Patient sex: M
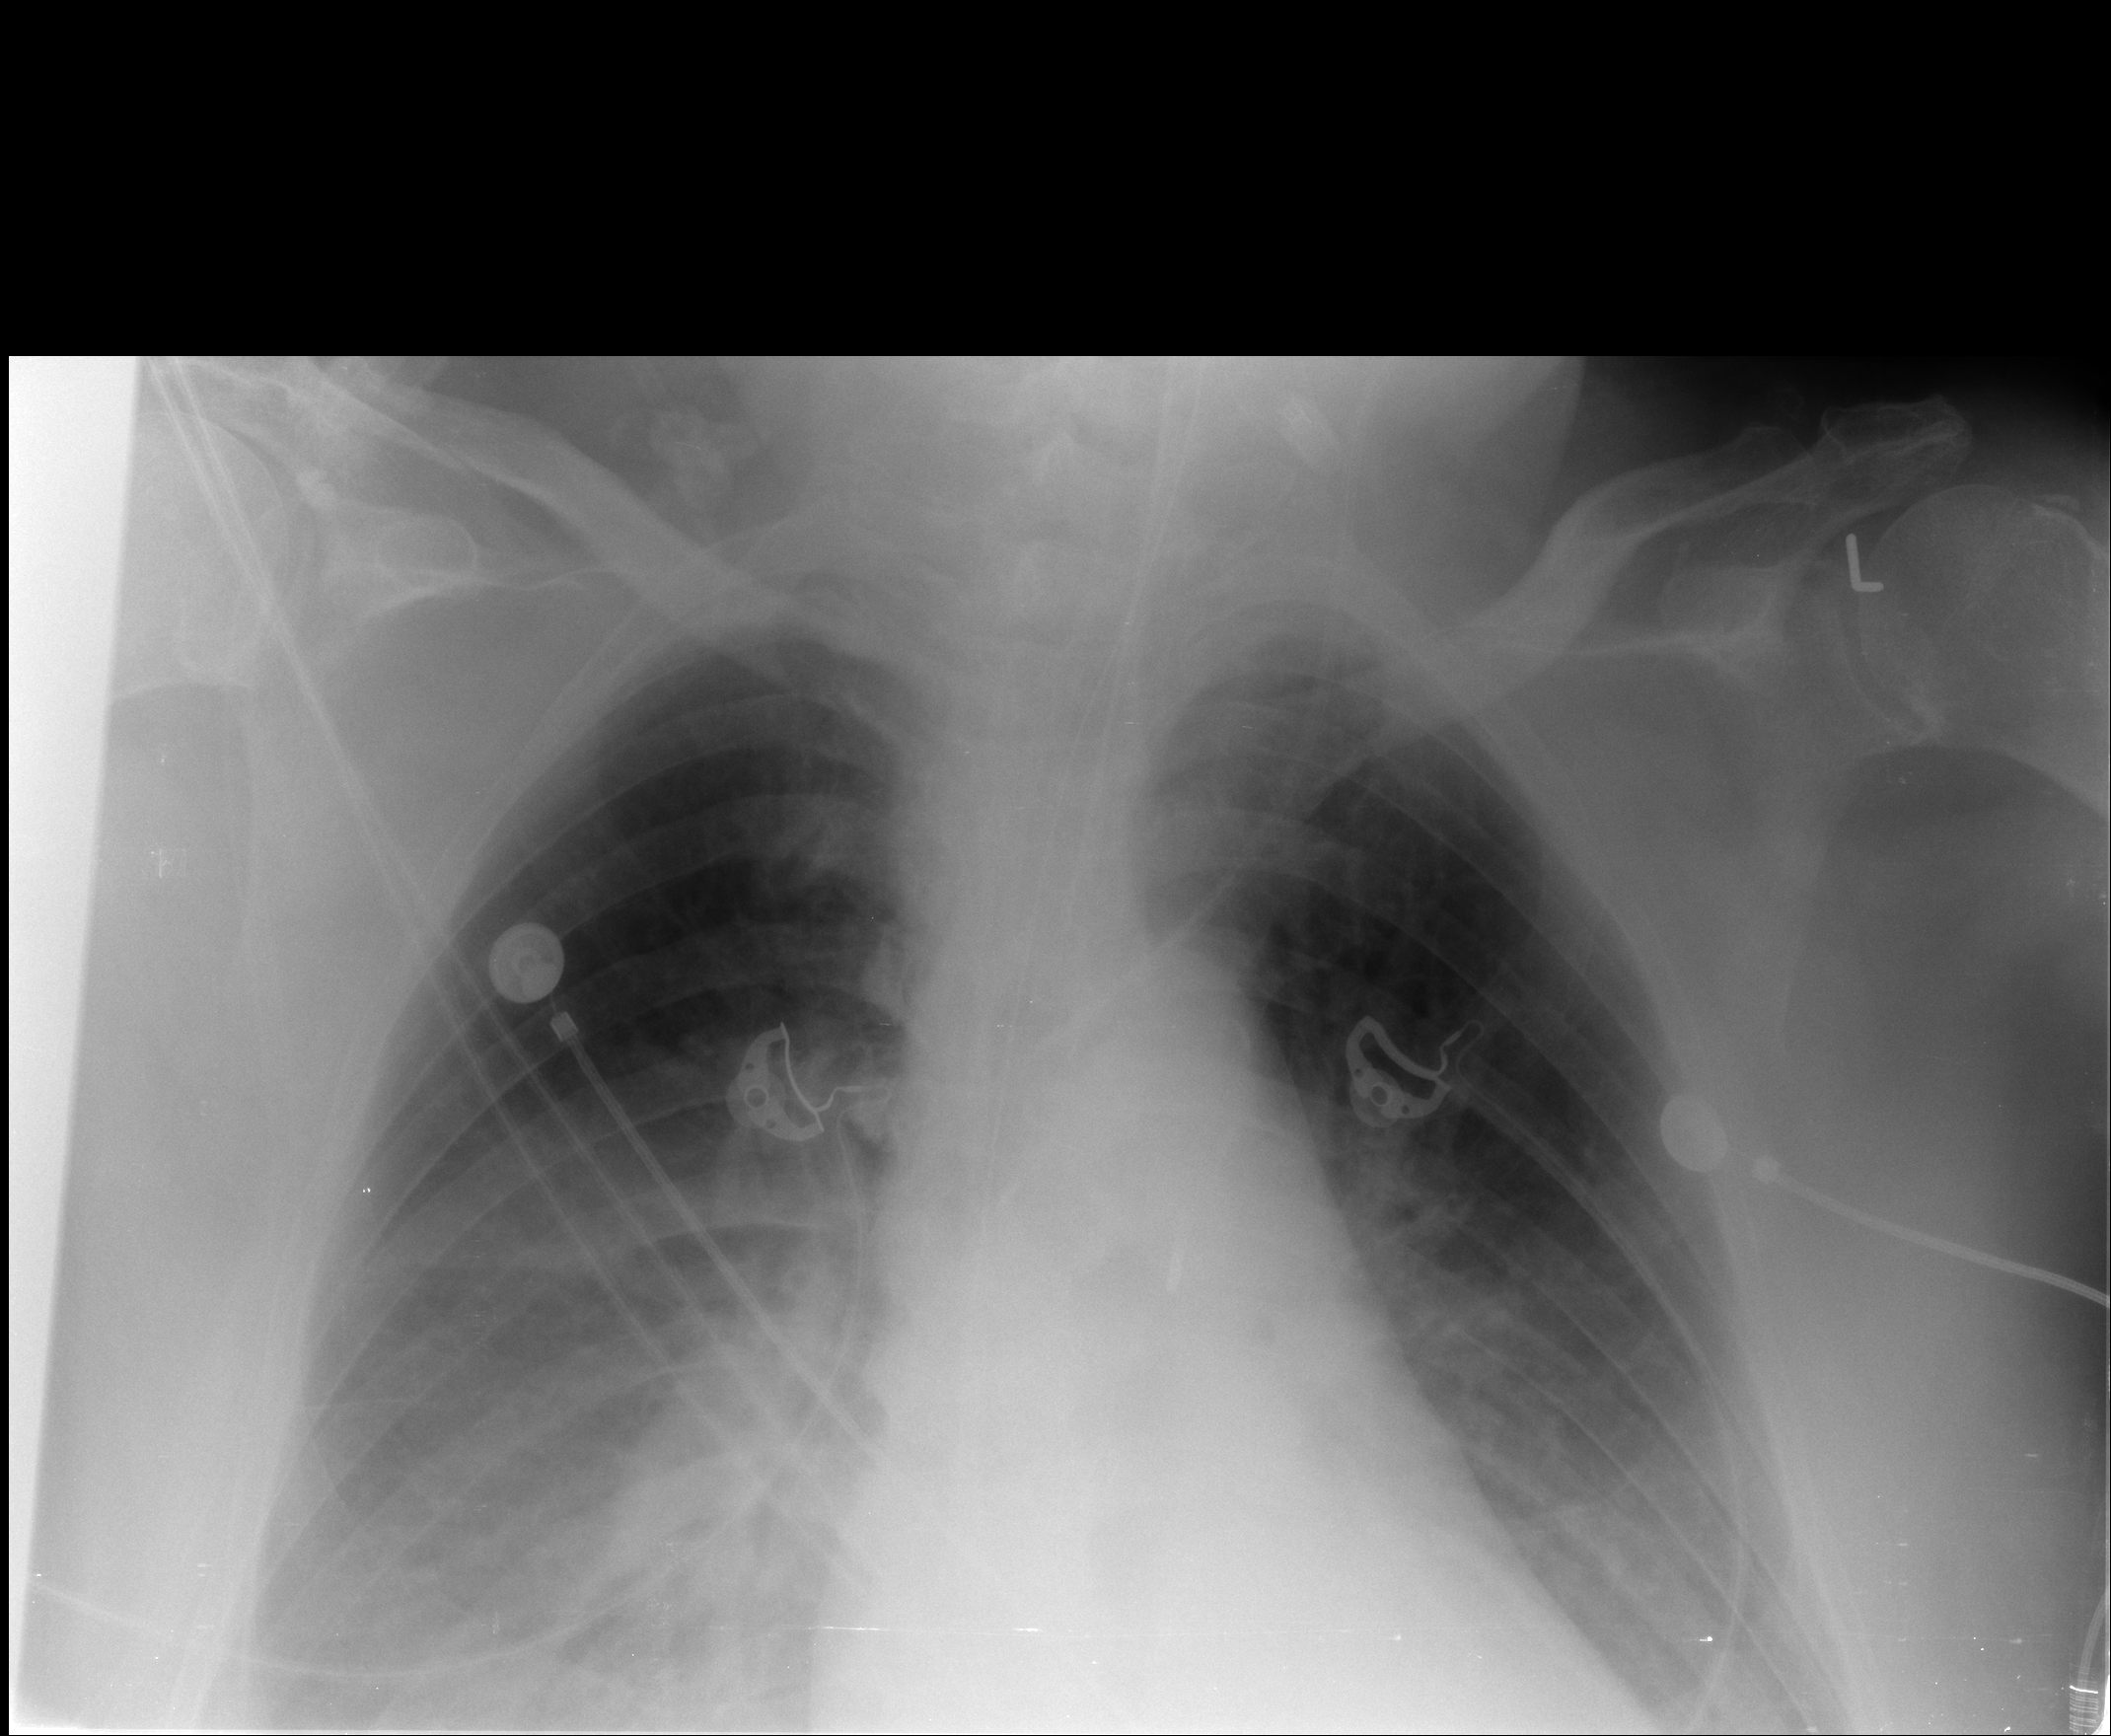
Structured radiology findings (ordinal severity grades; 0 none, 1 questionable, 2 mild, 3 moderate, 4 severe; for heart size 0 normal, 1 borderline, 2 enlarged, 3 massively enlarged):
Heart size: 2
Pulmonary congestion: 1
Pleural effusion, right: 2
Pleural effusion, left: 2
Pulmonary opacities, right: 0
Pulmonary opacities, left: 0
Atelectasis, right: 2
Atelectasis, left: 2